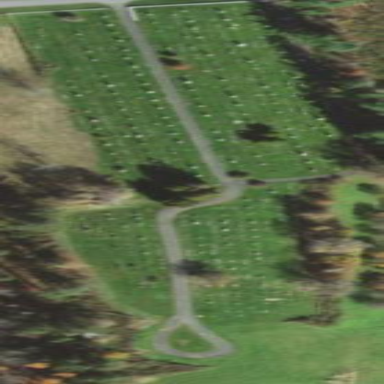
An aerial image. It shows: Cemetery.